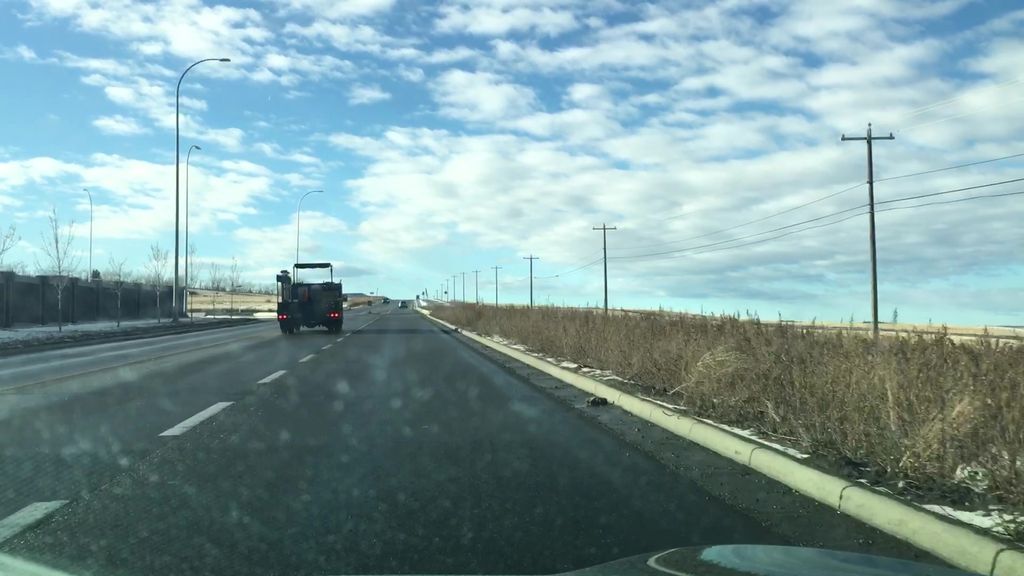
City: calgary